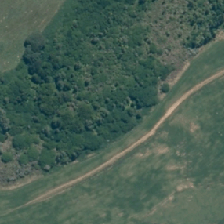
Land cover: herbaceous_freshwater_vege